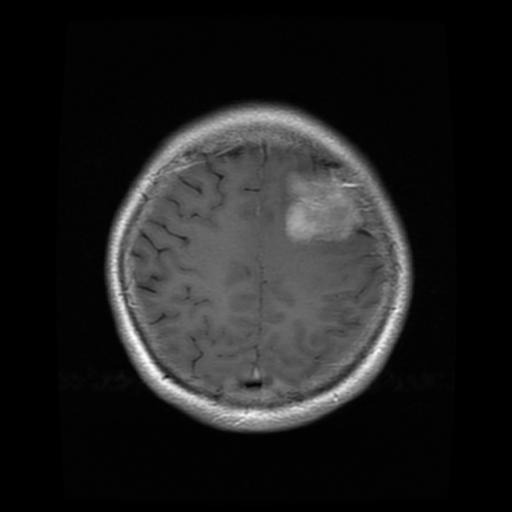
Label: meningioma